Field crop: tomato
Growth stage: 1
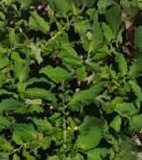
Species: tomato